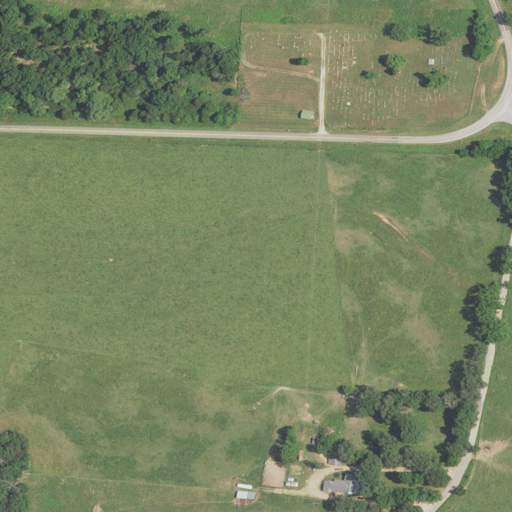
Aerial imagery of valley in Missouri named Dog Hollow containing pasture, deciduous forest, open development, and low intensity development